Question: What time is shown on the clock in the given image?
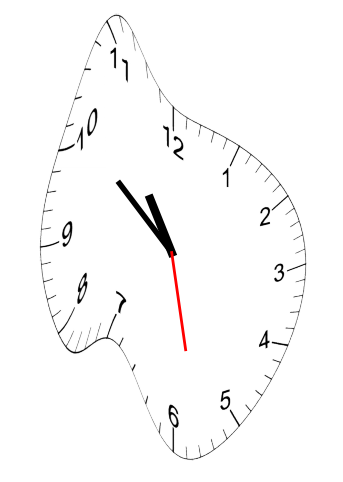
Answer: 10:51:28